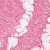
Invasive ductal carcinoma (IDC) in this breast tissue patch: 0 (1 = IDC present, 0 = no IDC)